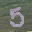
Label: 5